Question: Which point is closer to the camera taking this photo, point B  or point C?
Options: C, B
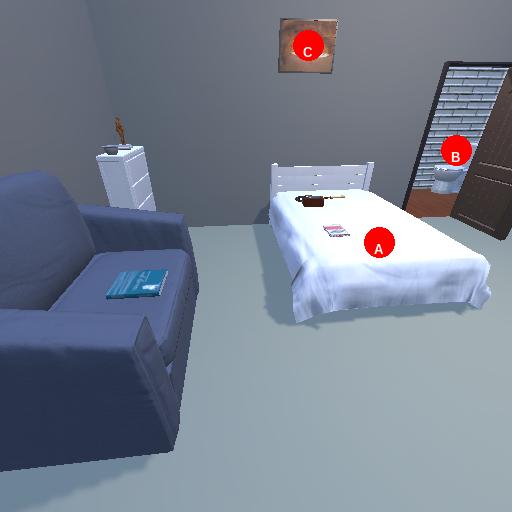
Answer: C